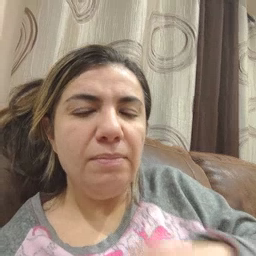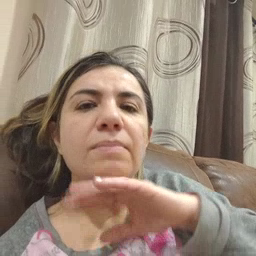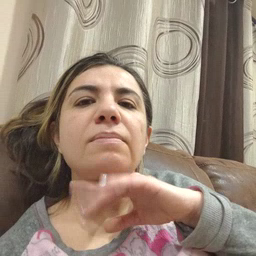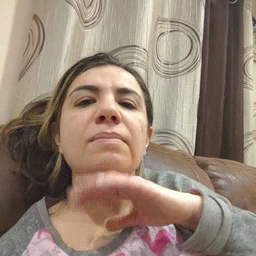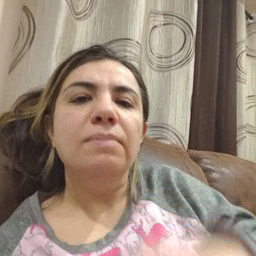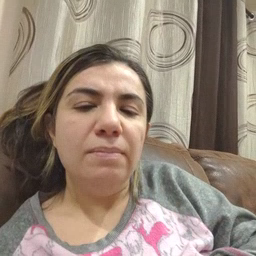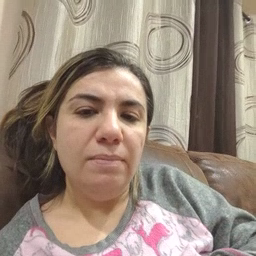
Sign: dirty